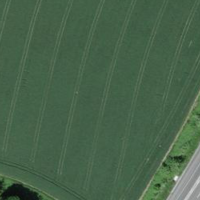
EUNIS habitat code: 57
Species observed at this site:
Mercurialis annua